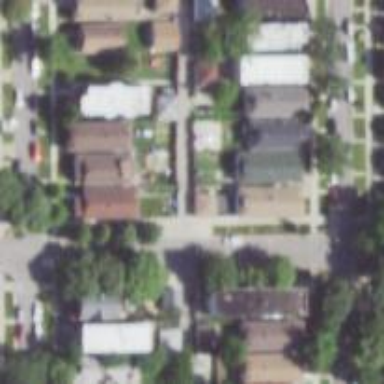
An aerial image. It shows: Alley classified as service road.